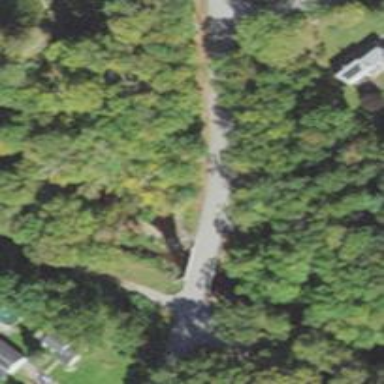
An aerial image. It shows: Residential road with bridge.